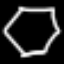
Label: octagon